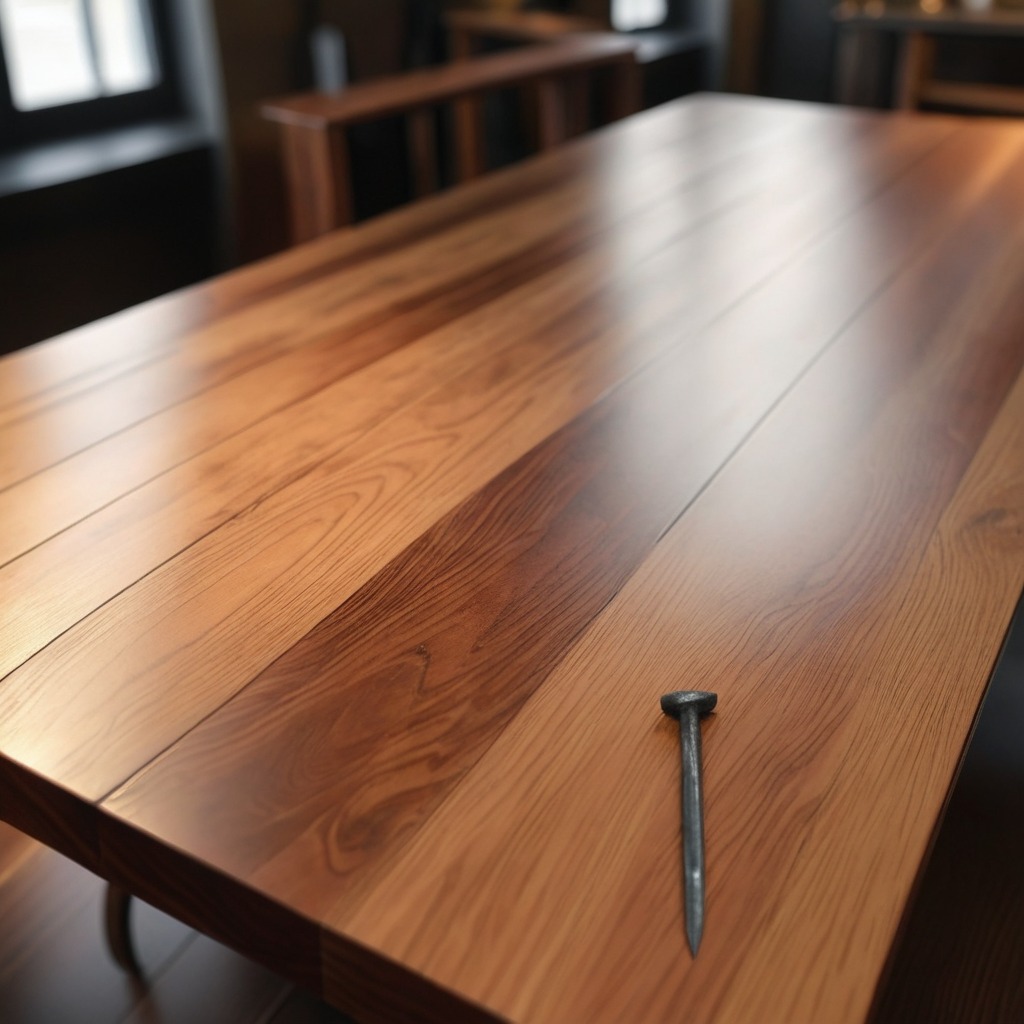
A nail is lying on a wooden table.